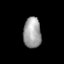
Tissue: lung
Cell type: Epithelial cells
Senescence score: 0.1879
Nuclear area (px): 530
Mean DAPI intensity: 160.498